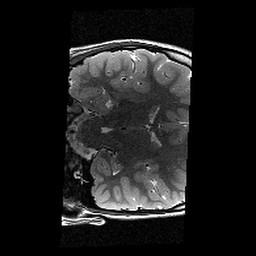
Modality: T2w
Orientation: coronal
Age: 10
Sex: female
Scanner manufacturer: siemens
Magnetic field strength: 3 T
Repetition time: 9.23 s
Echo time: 0.067 s